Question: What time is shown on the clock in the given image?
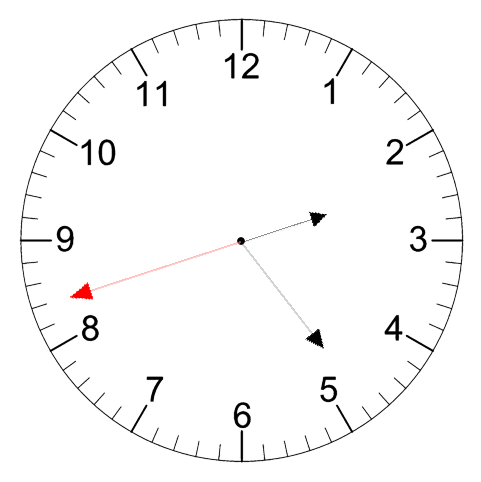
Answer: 02:23:42